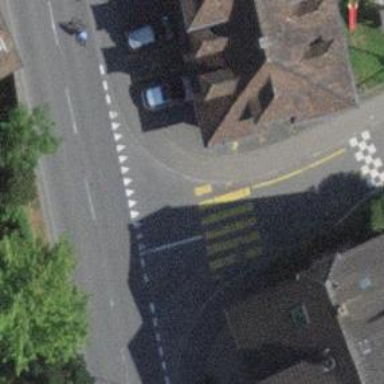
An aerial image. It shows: Kerb barrier.